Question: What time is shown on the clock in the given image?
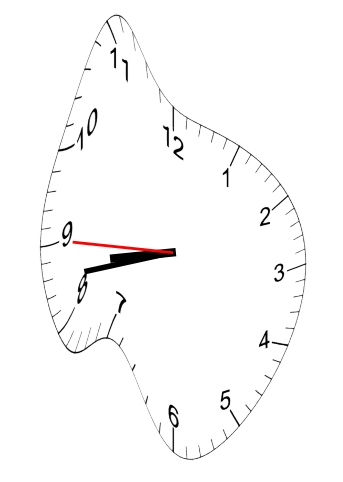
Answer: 08:42:45